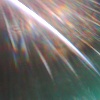
Label: sunburn